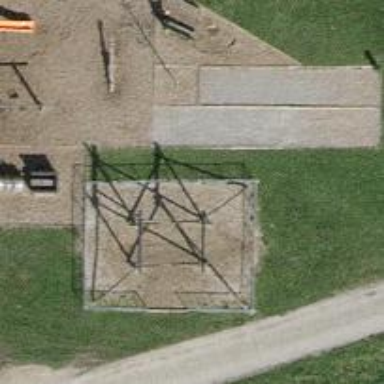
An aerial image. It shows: Playground area for leisure land.